Question: I'd like to take notes in the ipython notebook. Is there a way to make it work so you can write math like if it was for a textbook?
'''
from sympy import init_session
init_session()
expr = Integral(x,x)
print(latex(expr),'=',latex(expr.doit()))
'''
Gives for a result
'''
\int x\, dx =
rac{x^{2}}{2}
'''
But I'd like to see in the notebook

It works fine if I write each part in separate cells, but the output is over several lines. I'm using Anaconda on Windows XP so it's just mathjax doing the rendering.
I'd like a function that does this and maybe even adds eqn numbering like Maple.
edit: I've just discovered HTML, this formats nicely in the notebook.
'''
from IPython.display import HTML
expr = Integral(x,x)
s = latex(expr) + ' = ' + latex(expr.doit())
HTML('$(1)~~'+ s + '$' + '
' + '$$(2)~~'+ s + '$$')
'''
I guess now I need to know the best way to do automatic numbering
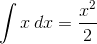
Answer: Perhaps this is what you are looking for:
'''
In [15]: expr = Integral(x,x)
In [16]: Eq(expr, expr.doit())
Out[16]:
2
x
x dx = --
2
'''